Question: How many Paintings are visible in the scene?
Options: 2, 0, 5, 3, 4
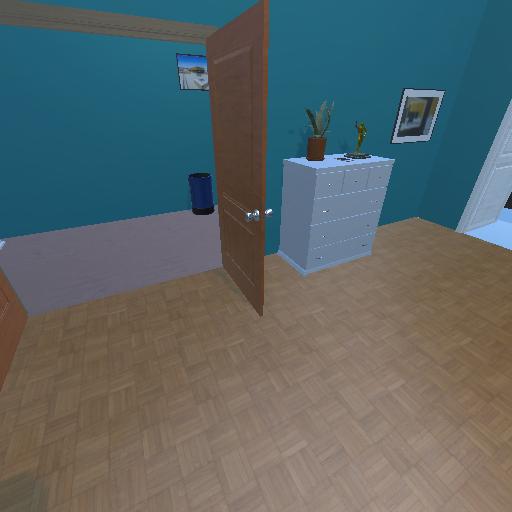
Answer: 2